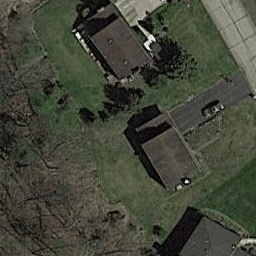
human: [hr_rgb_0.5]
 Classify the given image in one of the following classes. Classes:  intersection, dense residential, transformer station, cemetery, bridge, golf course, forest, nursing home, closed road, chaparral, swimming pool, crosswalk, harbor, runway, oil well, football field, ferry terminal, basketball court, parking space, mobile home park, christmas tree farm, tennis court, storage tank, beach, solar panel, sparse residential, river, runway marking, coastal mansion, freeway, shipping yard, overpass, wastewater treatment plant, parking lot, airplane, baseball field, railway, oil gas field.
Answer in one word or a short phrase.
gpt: sparse residential